Interaction volume radius: 5 \u00c5
Interaction volume height: 10 \u00c5
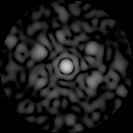
Disorder parameter: 0.8019